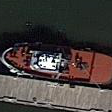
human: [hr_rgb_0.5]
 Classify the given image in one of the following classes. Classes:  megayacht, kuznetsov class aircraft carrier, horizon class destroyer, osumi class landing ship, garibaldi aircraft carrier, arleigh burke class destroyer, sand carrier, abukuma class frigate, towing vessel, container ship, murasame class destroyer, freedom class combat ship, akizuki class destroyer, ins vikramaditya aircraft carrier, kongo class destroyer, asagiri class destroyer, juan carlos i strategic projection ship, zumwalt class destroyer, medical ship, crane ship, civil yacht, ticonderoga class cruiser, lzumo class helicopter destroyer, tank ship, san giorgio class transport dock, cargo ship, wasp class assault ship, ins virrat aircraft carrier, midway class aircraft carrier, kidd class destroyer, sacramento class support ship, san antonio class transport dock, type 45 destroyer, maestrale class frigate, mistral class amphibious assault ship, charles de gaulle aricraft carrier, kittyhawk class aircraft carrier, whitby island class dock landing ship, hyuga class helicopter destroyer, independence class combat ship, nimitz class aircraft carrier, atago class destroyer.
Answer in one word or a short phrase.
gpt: Towing vessel